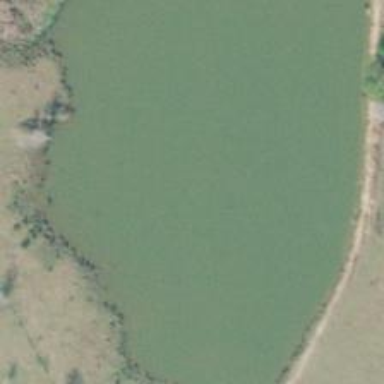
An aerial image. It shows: Serene pond surrounded by nature.